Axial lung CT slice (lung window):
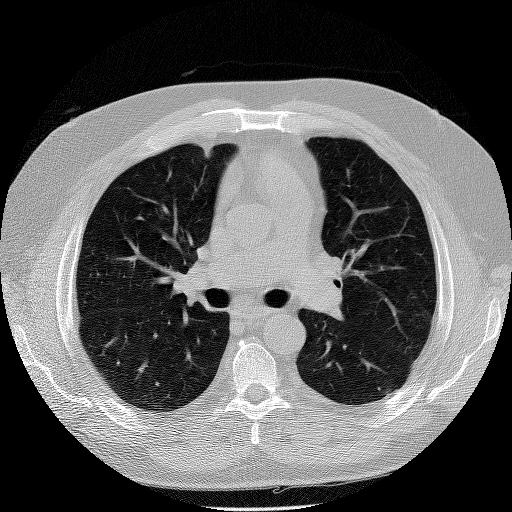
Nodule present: no